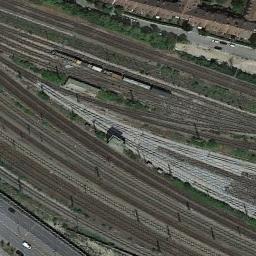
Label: railway